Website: slack
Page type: newsletter-management
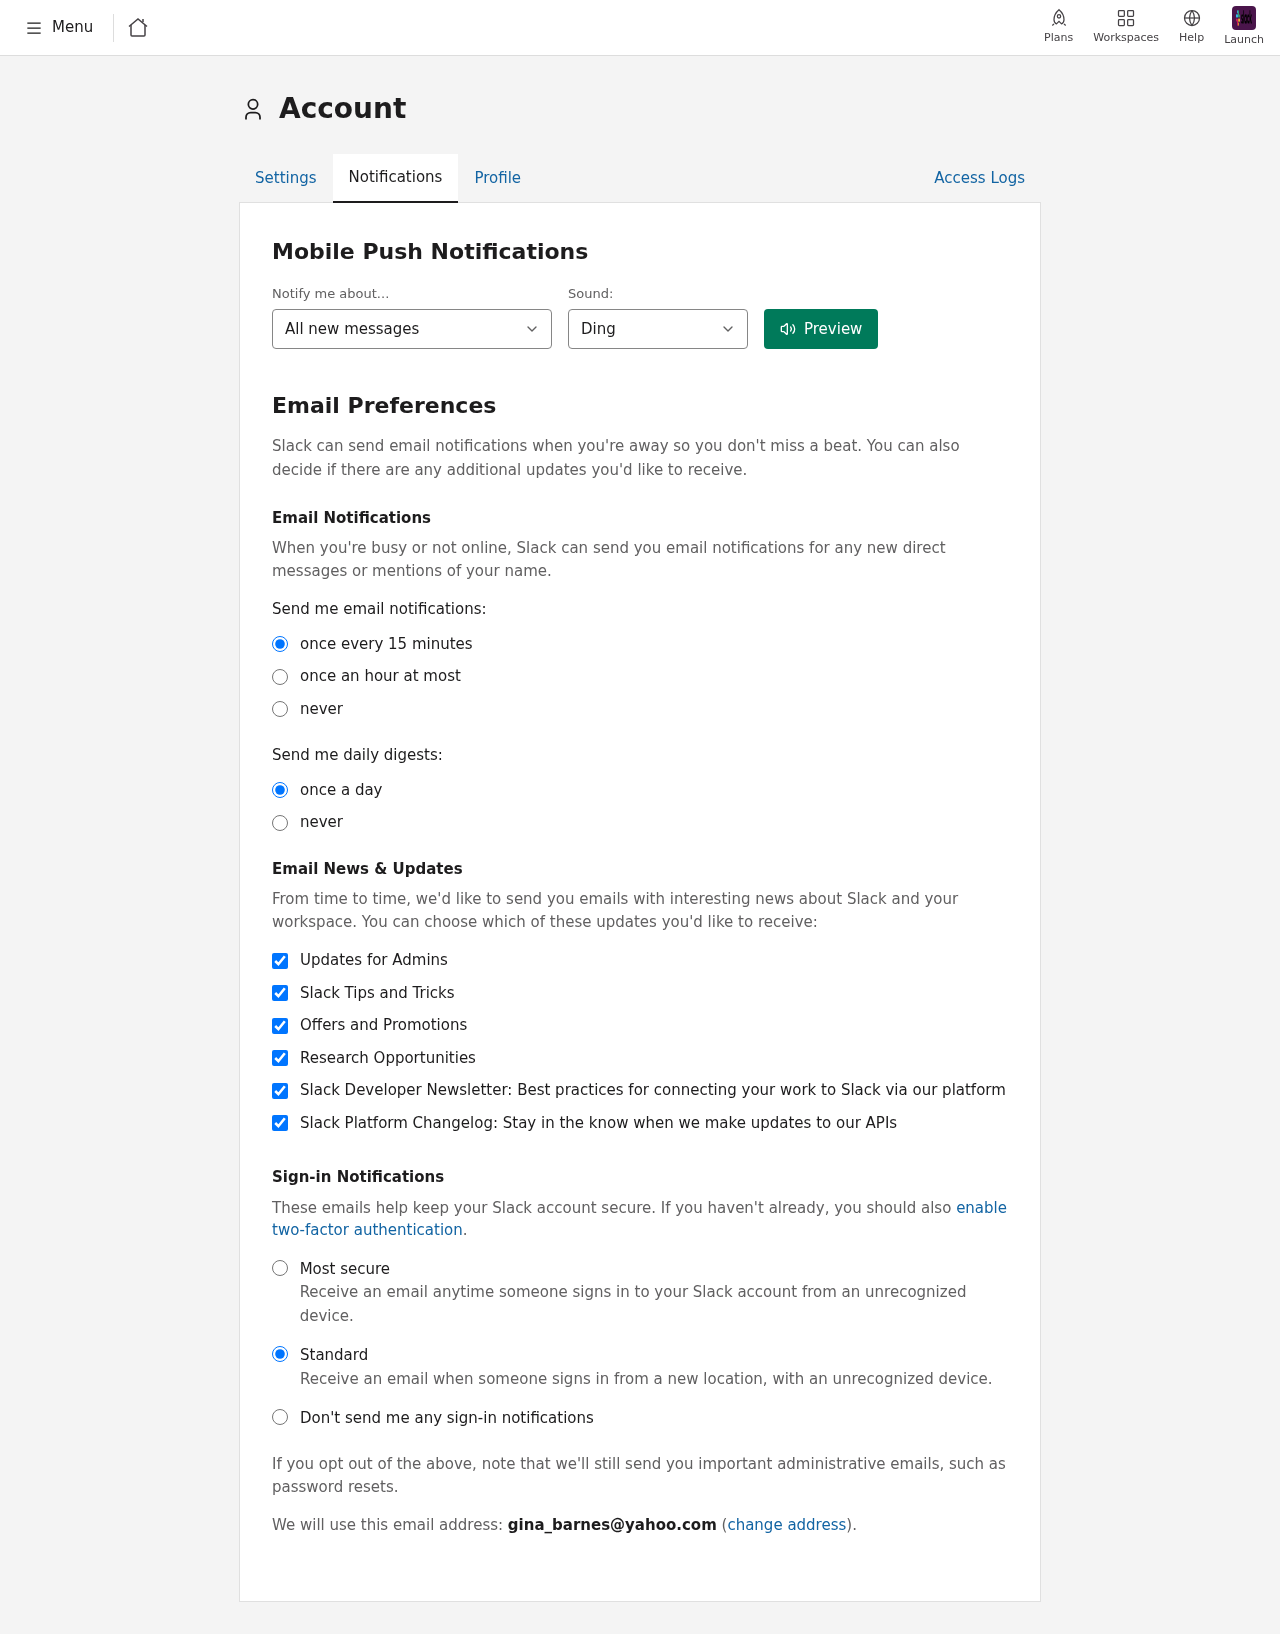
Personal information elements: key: PII_EMAIL
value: gina_barnes@yahoo.com